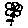
Label: flower